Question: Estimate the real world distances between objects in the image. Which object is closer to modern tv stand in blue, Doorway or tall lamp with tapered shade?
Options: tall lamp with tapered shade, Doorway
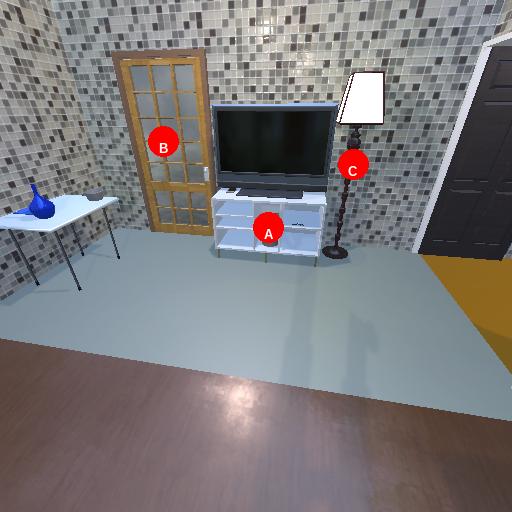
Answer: tall lamp with tapered shade